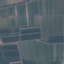
Land use / land cover class: PermanentCrop